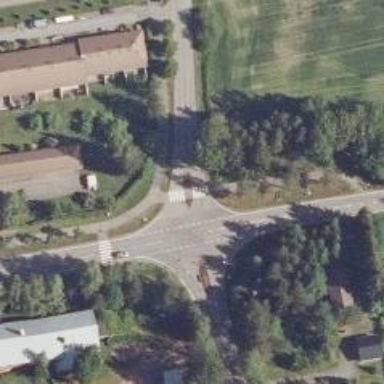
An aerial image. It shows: Marked crossing on the road.